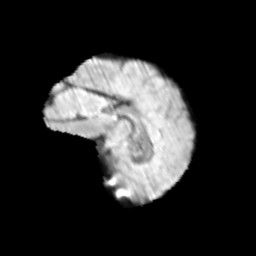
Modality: T2w
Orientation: sagittal
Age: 12
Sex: male
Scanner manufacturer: siemens
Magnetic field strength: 3 T
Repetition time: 3.8 s
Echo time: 0.07 s